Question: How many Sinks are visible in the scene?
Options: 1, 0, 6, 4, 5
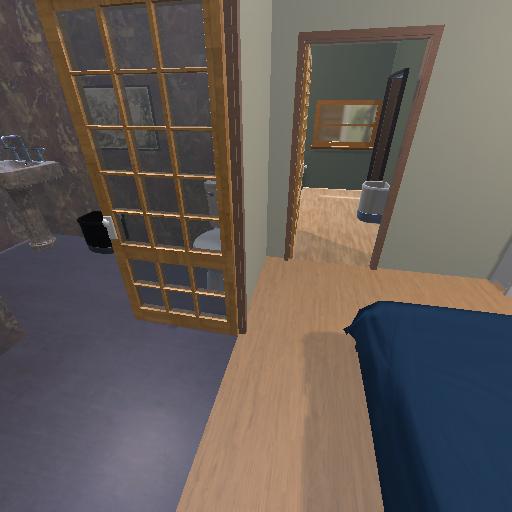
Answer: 1